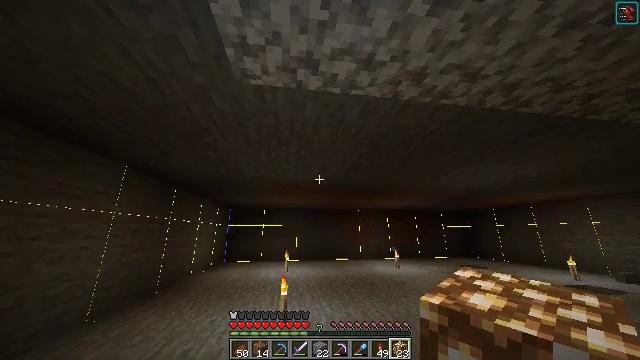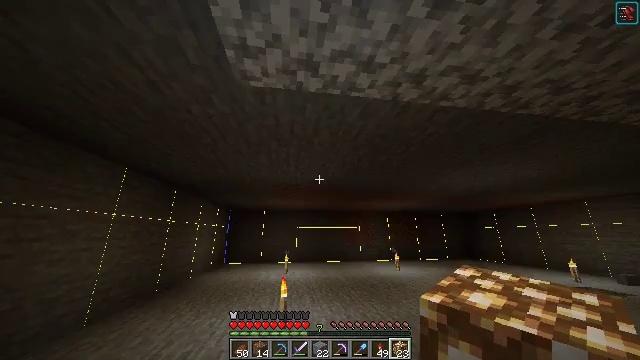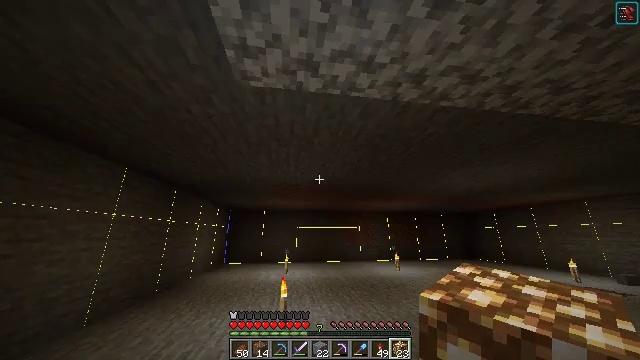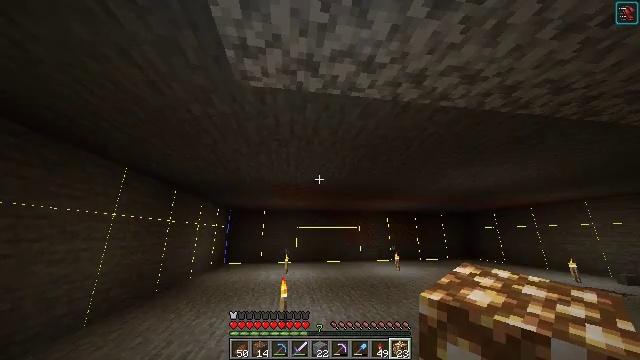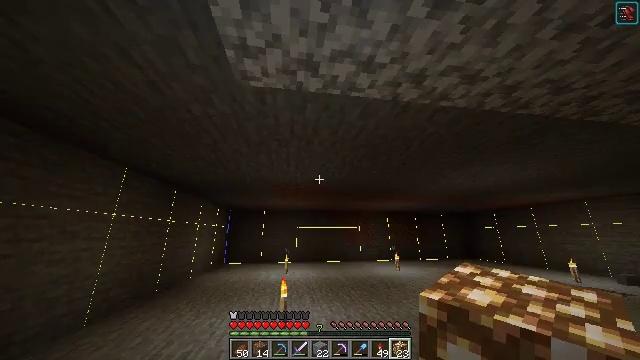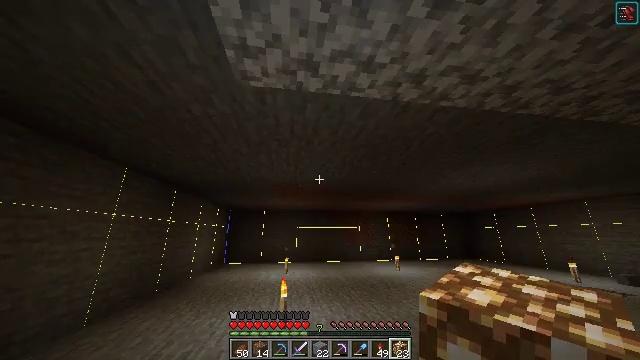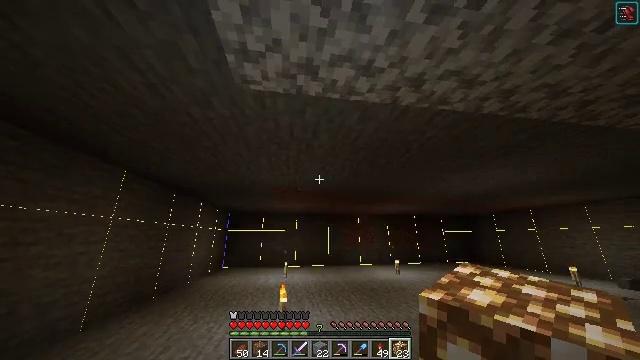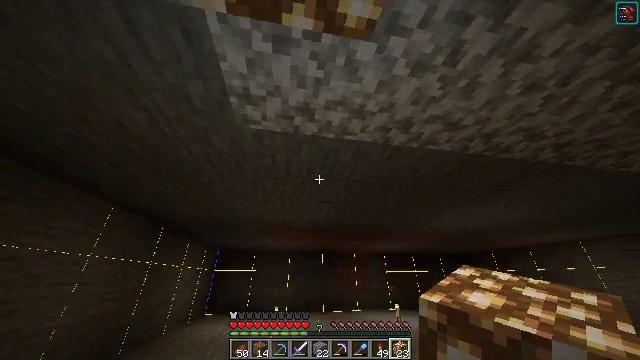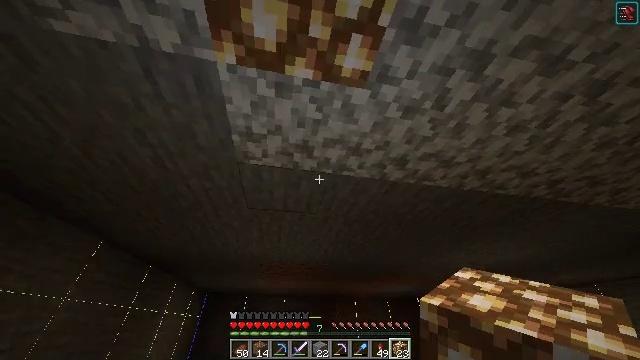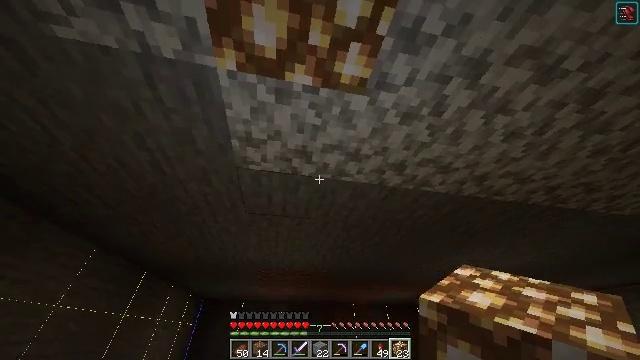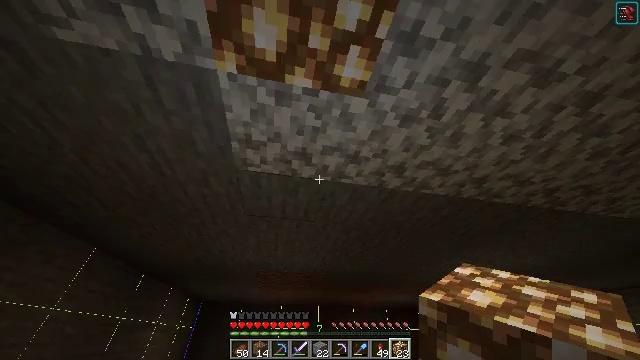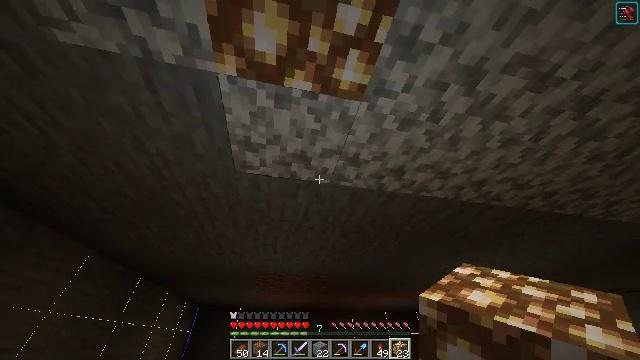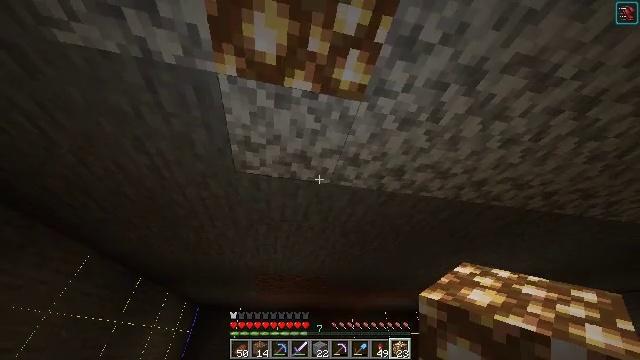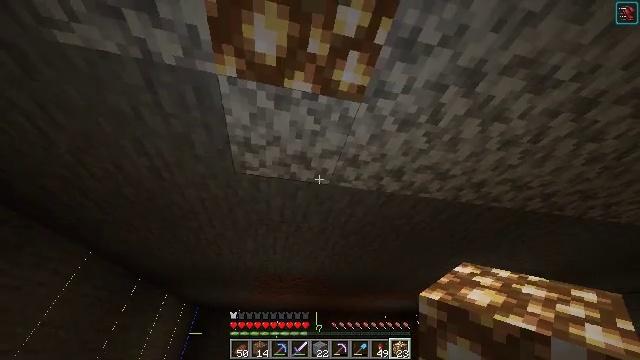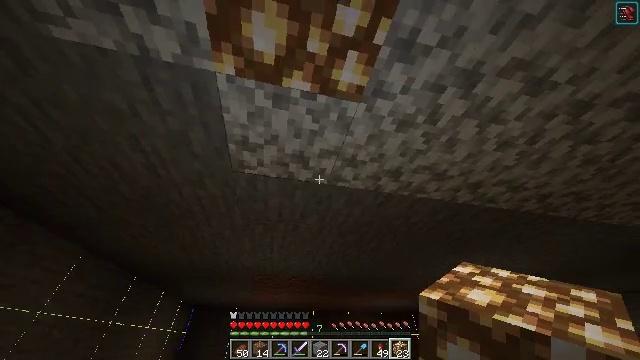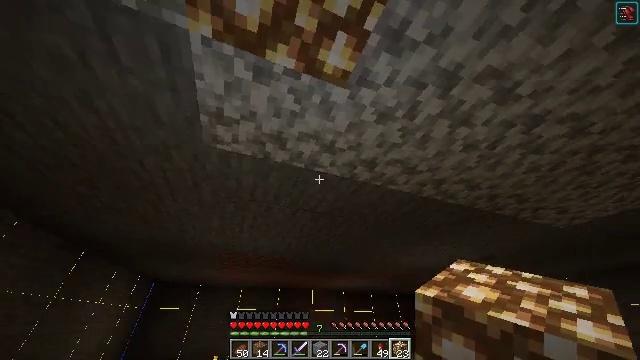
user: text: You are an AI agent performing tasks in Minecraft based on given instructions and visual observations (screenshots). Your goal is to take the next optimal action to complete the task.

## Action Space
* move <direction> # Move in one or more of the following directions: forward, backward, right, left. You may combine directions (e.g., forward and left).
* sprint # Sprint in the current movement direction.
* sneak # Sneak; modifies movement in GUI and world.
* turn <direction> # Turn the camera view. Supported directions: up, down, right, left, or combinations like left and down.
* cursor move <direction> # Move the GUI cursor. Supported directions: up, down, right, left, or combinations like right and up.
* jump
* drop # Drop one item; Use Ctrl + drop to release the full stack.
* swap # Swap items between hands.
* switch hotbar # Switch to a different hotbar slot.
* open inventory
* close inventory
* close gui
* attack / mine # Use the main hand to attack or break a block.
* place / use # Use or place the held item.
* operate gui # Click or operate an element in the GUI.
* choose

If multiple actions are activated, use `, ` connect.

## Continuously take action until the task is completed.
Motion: motion action
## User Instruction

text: Excavate some diorite.
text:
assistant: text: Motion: no_op
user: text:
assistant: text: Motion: no_op
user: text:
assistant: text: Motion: no_op
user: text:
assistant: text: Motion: no_op
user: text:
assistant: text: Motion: no_op
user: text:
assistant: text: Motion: no_op
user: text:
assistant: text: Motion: turn right and up
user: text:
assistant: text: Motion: turn up
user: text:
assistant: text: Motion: turn up
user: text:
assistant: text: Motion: no_op
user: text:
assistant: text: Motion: no_op
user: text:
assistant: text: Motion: no_op
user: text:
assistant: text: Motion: no_op
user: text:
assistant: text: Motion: no_op
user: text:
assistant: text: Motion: turn right and down
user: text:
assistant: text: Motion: turn right and down
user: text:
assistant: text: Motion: turn right and down
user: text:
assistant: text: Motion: turn right and down
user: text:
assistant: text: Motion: turn right and down
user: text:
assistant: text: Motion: turn right
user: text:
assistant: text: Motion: turn right
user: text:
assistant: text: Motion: turn right and up
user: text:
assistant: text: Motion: turn right and up
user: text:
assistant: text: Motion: turn right and up
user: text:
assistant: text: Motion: turn up
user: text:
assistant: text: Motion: turn up
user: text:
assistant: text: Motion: no_op
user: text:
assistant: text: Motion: turn right and down
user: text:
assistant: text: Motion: turn right and down
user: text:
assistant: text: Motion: turn right and down